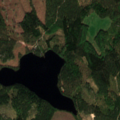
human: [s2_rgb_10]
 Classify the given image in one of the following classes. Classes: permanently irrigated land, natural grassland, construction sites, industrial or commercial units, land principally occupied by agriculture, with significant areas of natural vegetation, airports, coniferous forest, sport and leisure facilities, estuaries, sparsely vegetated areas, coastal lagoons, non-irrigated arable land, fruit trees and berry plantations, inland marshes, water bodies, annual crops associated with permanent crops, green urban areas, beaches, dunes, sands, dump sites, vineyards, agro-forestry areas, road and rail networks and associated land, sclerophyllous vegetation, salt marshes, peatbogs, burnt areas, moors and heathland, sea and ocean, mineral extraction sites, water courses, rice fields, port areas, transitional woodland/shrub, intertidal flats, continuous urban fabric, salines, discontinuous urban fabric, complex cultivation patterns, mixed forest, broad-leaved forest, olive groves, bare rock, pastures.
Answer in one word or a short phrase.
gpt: coniferous forest, mixed forest, transitional woodland/shrub, water bodies